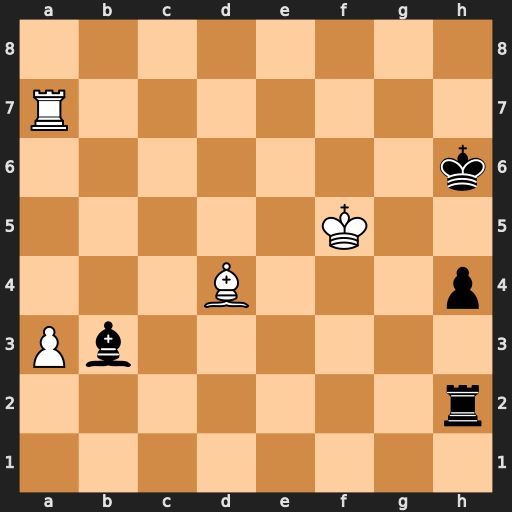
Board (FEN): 8/R7/7k/5K2/3B3p/Pb6/7r/8
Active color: w
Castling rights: -
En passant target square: -
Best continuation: Be3+ Kh5 Rh7#